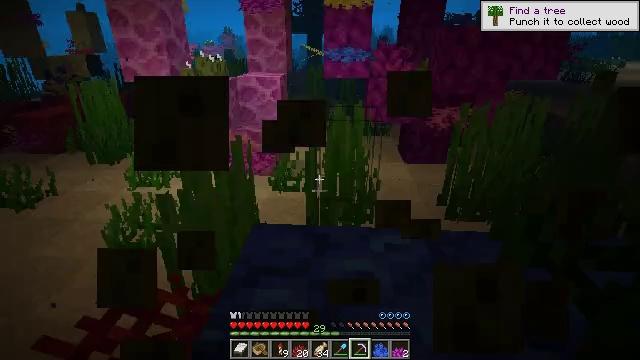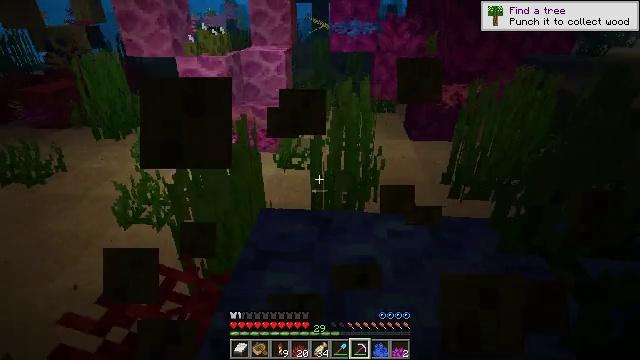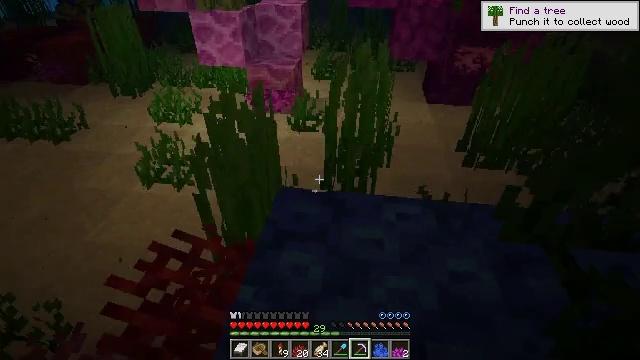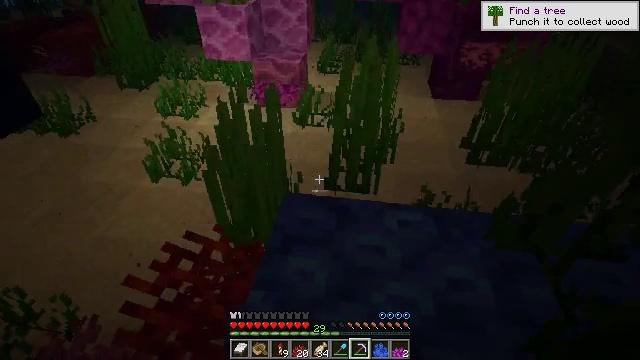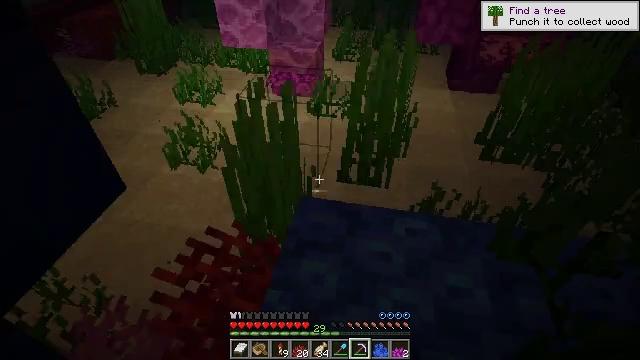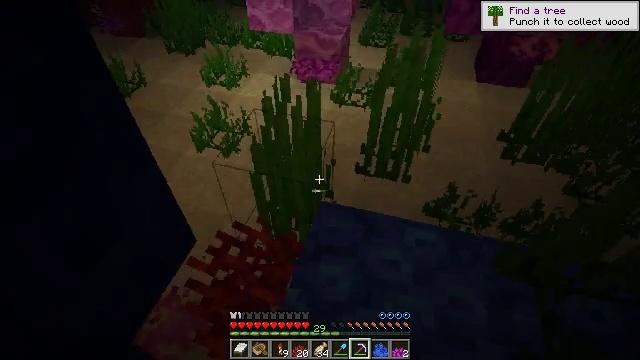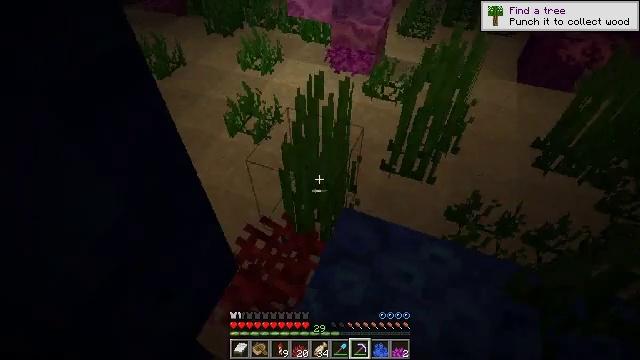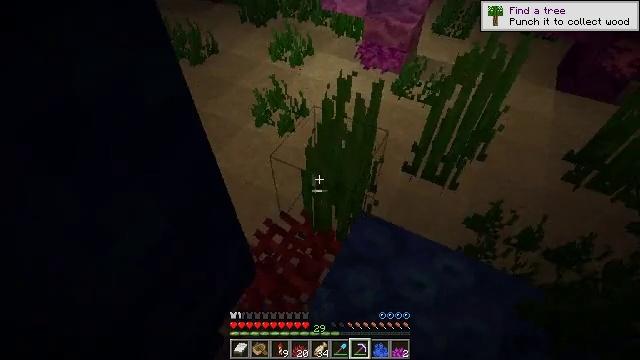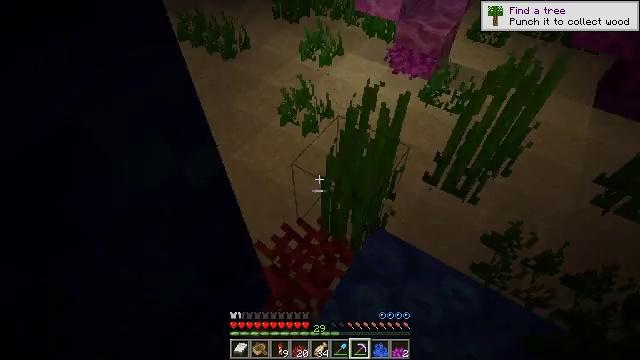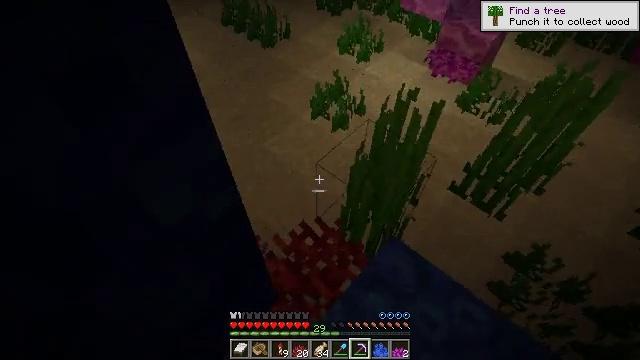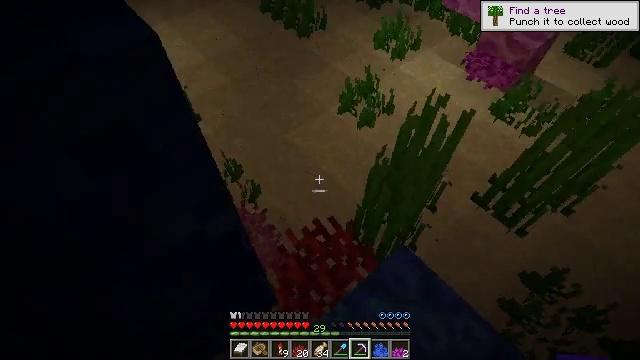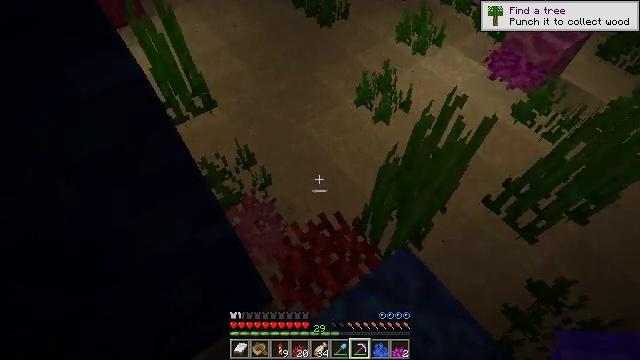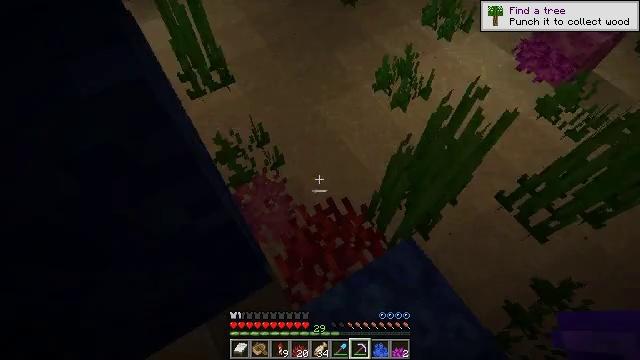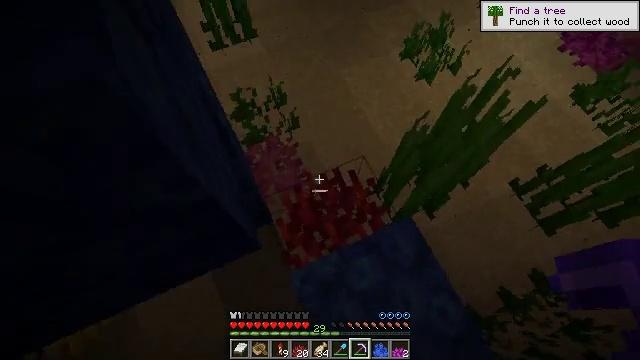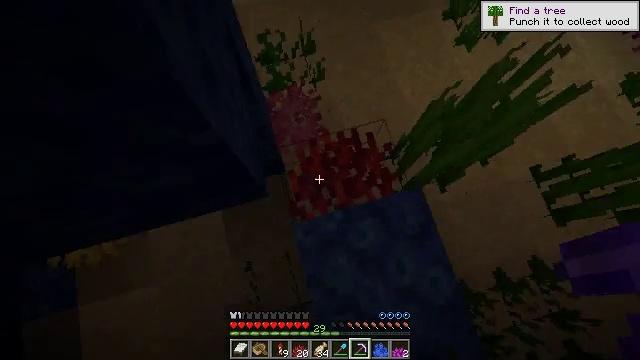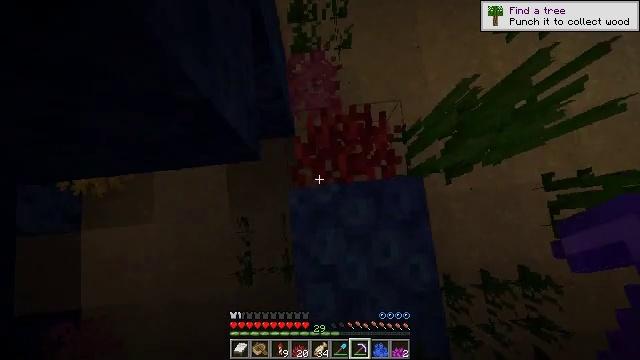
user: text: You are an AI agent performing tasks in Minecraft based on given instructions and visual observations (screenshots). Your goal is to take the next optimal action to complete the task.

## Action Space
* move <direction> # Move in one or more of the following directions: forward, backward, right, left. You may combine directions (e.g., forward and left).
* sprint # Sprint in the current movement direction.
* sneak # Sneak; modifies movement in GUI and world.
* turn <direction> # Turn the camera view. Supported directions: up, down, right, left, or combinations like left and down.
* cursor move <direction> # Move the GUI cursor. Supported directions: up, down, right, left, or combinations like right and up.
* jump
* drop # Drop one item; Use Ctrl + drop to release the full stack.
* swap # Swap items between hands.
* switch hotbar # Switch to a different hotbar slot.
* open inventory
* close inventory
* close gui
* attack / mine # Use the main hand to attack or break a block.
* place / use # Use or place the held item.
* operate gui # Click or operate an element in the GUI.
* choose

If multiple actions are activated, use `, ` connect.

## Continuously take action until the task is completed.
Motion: motion action
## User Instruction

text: Retrieve fire coral wall fan from the side of a block.
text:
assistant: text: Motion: move forward, turn down, jump
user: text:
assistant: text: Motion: move forward, turn left and down, jump
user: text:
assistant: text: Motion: move forward, turn down, jump
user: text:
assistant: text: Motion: move forward, turn left and down, jump
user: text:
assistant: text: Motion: move forward, turn left and down, jump
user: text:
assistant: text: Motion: move forward, turn left and down, jump
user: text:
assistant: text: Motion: move forward, turn left and down
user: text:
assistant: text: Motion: move forward, turn left and down
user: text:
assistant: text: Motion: move forward, turn left and down
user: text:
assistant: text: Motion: move forward, turn left and down
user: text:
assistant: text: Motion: move forward, turn left and down
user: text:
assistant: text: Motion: move forward, turn left and down
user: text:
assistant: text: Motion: move forward, turn left and down
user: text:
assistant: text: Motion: move forward, turn left and down
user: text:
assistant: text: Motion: move forward, turn left and down
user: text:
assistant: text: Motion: turn left and down
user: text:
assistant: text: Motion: turn left
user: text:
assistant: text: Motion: turn left
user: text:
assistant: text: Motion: attack / mine
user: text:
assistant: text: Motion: attack / mine
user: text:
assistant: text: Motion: turn left and up
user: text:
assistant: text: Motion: no_op
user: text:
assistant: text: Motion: turn up
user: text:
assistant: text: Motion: turn right and up
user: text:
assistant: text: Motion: turn right and up, attack / mine
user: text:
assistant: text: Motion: no_op
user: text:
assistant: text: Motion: no_op
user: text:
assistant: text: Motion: no_op
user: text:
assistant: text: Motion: no_op
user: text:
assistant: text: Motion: no_op